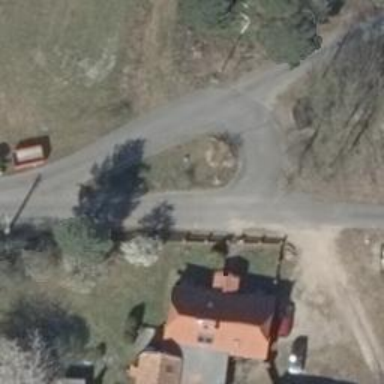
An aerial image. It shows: Gravel residential road.